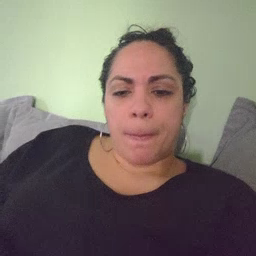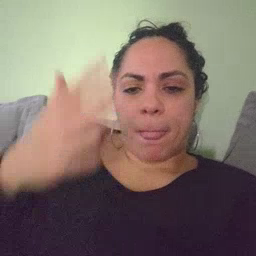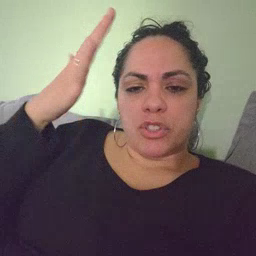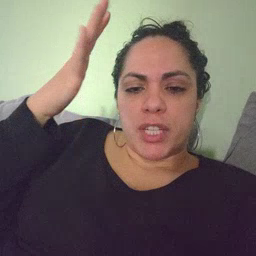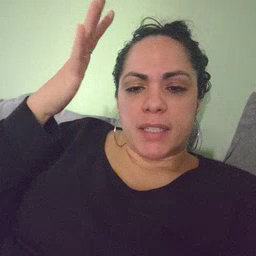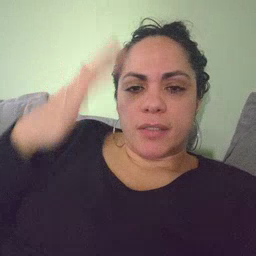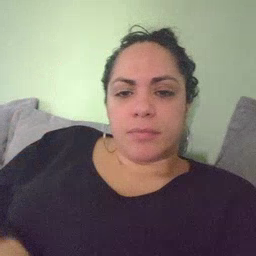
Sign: tree